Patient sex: M
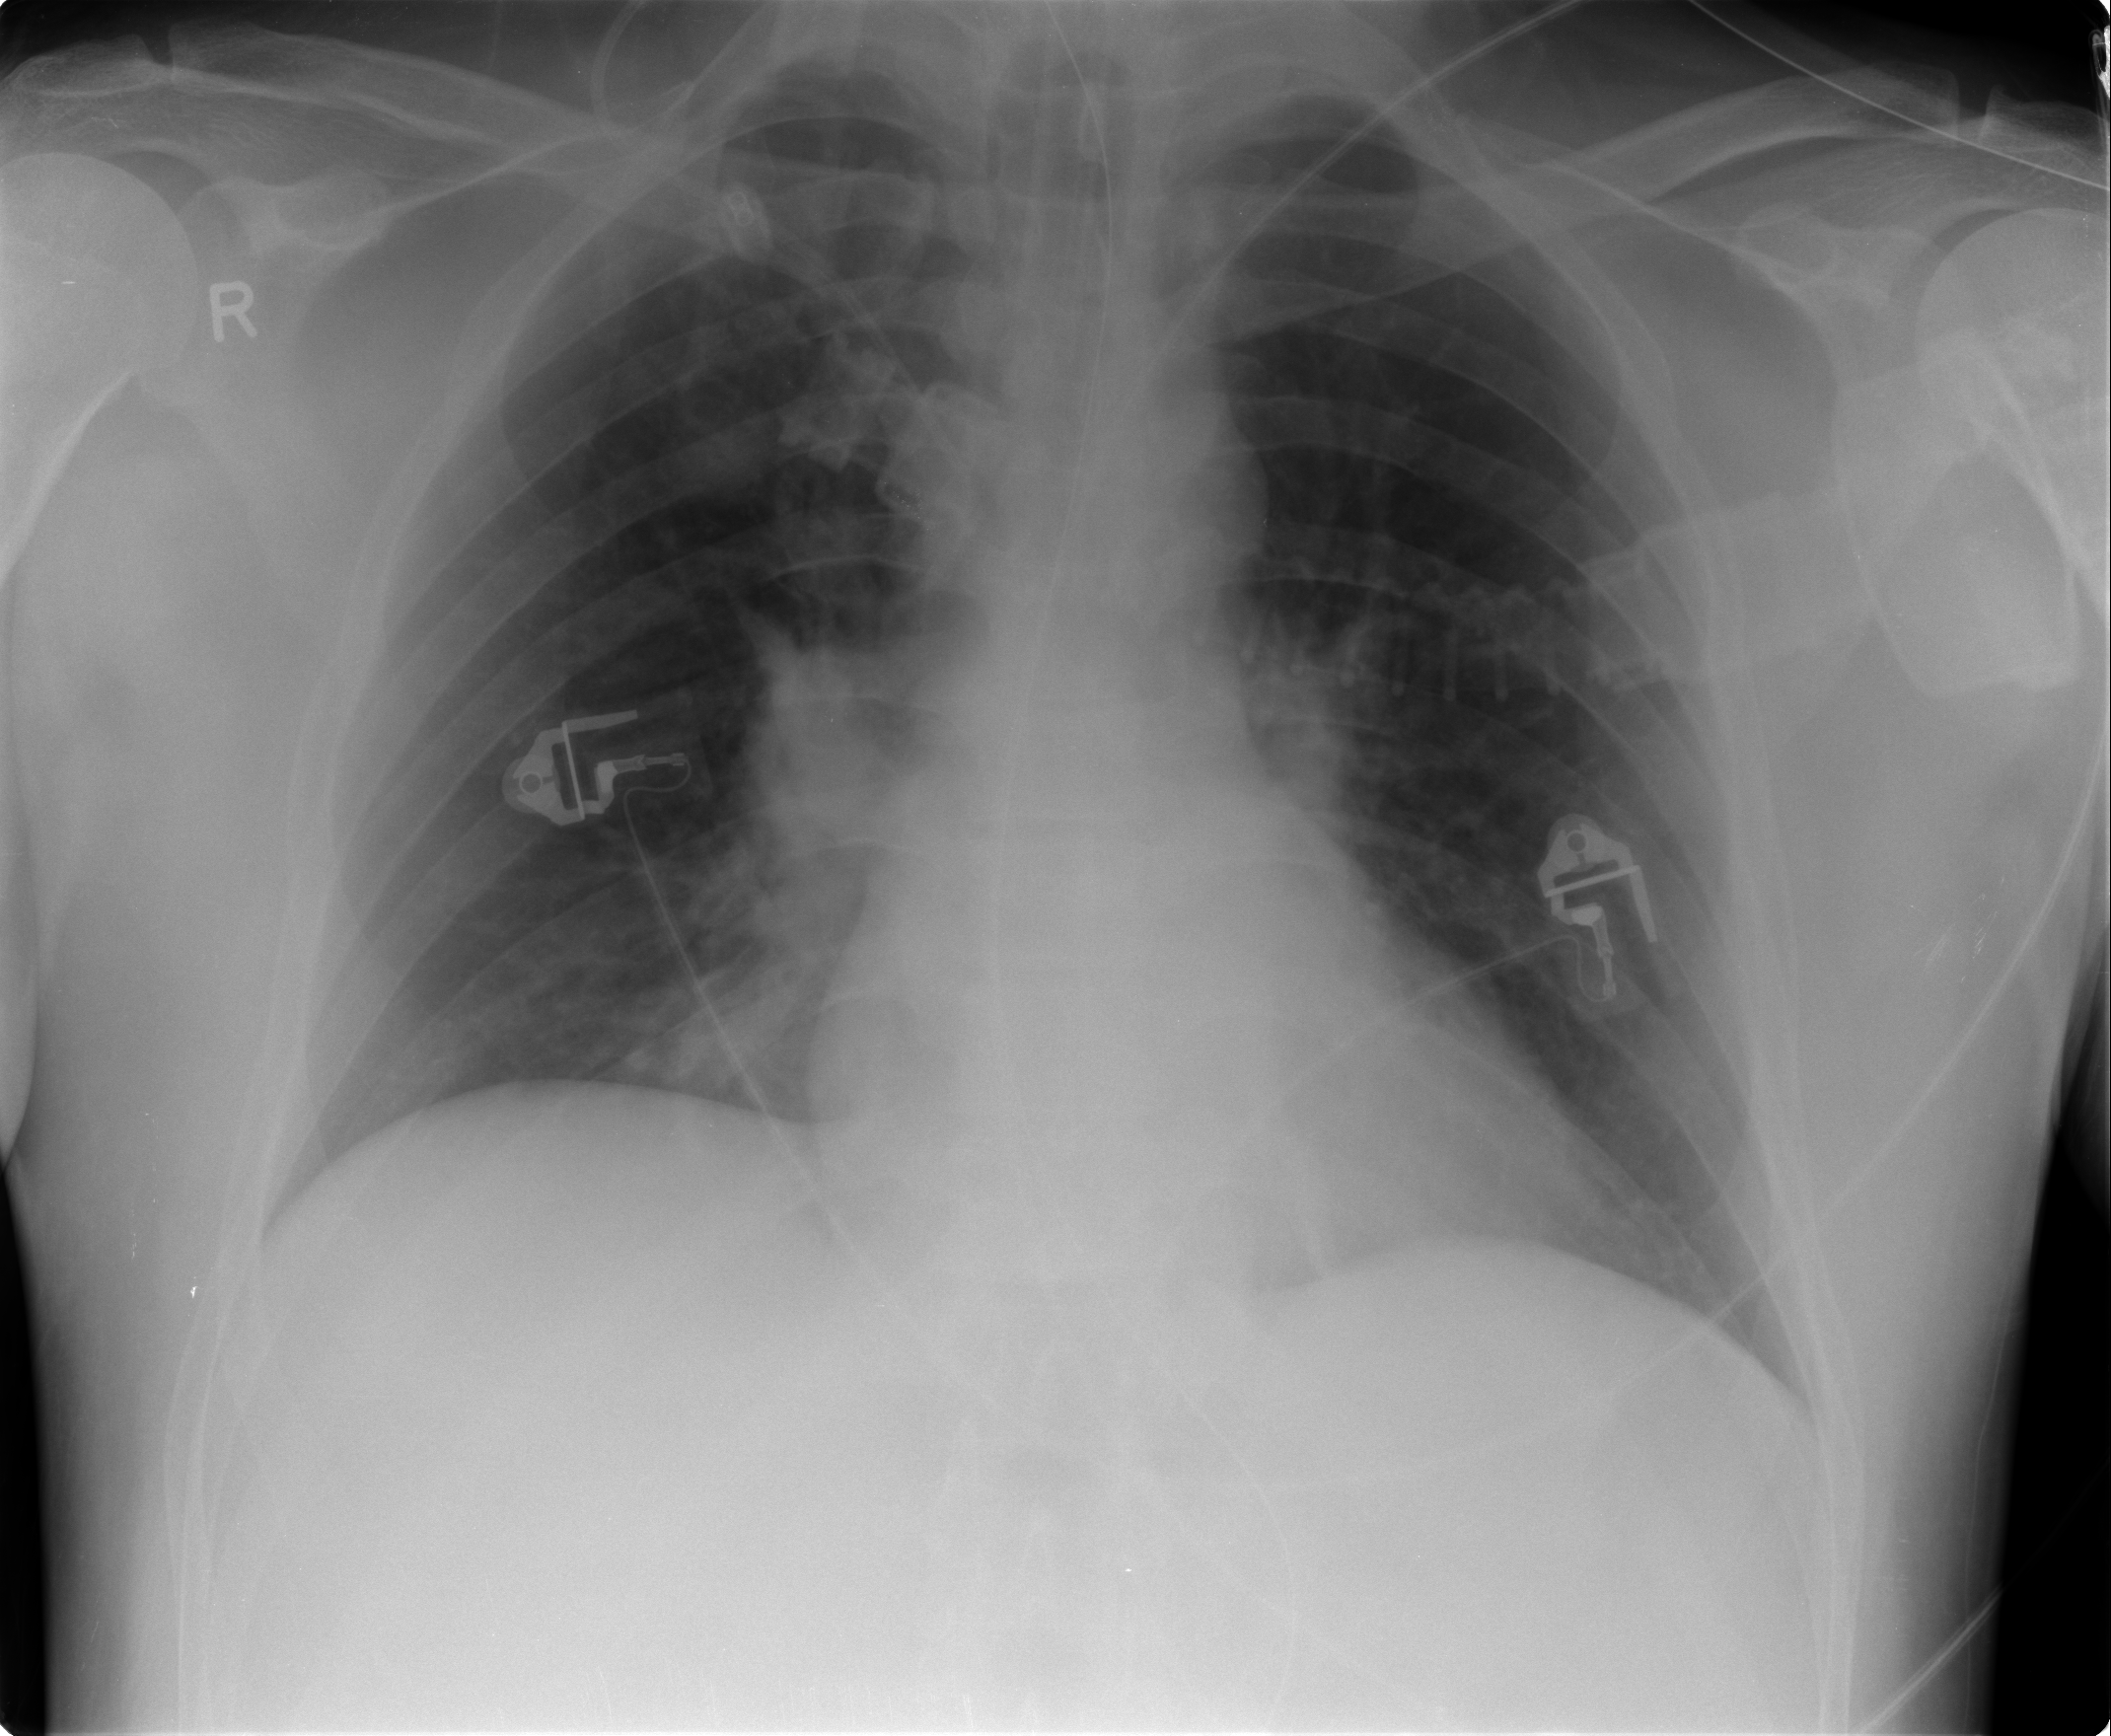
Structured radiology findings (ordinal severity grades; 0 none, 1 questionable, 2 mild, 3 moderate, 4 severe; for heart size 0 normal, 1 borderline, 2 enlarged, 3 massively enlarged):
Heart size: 0
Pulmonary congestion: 1
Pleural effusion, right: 0
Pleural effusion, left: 0
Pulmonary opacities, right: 1
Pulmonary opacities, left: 0
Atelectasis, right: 0
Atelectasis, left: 0